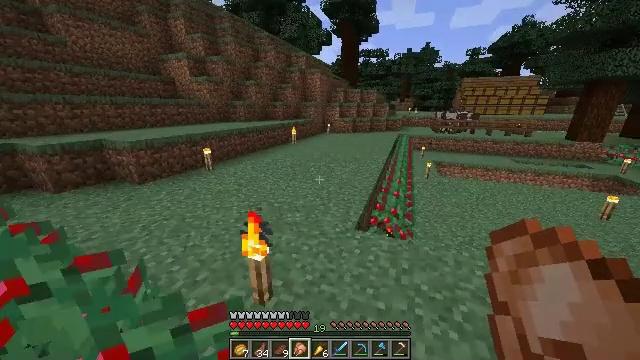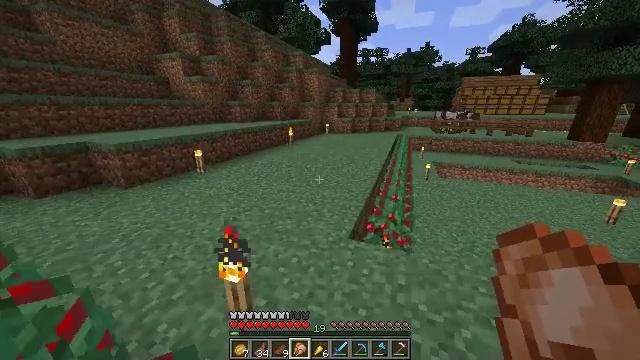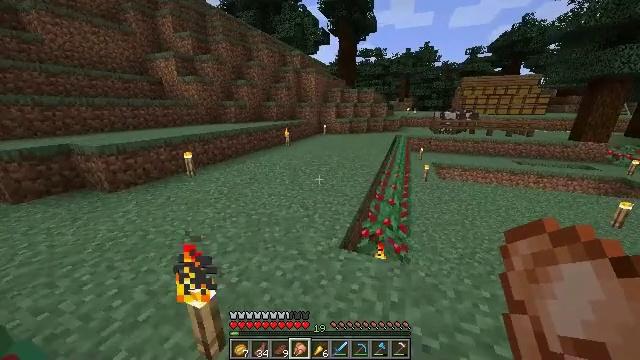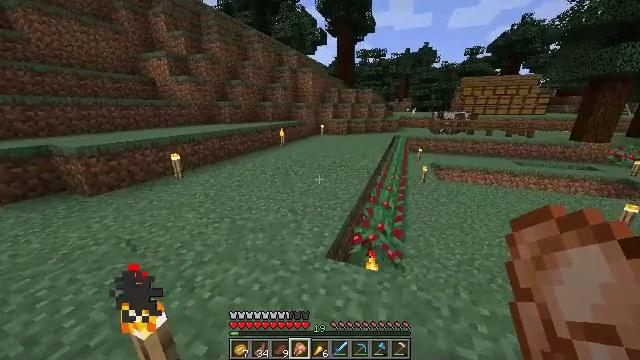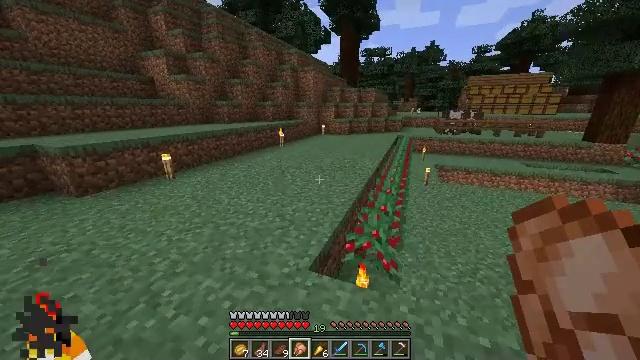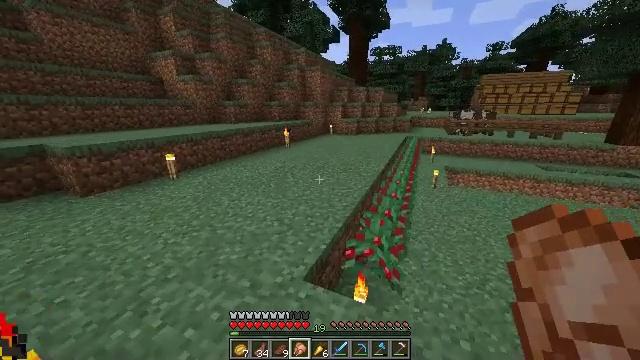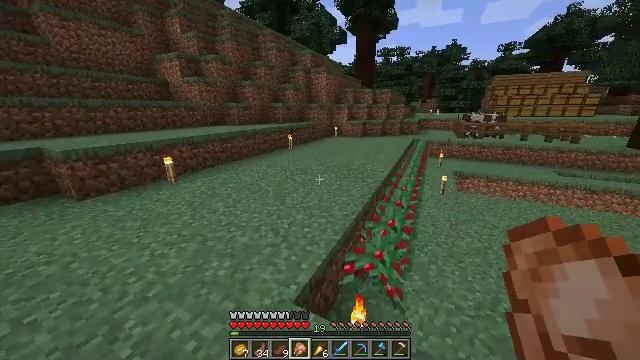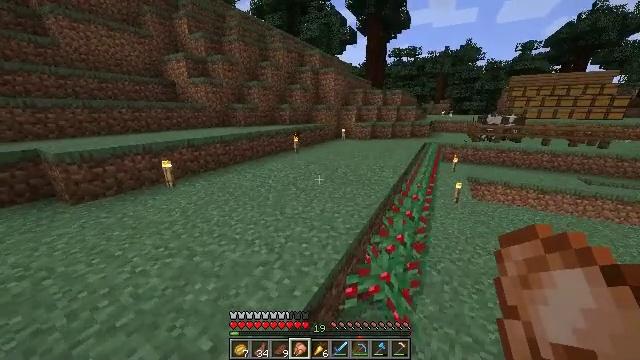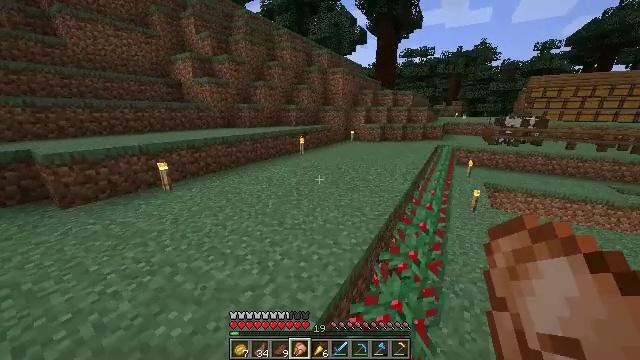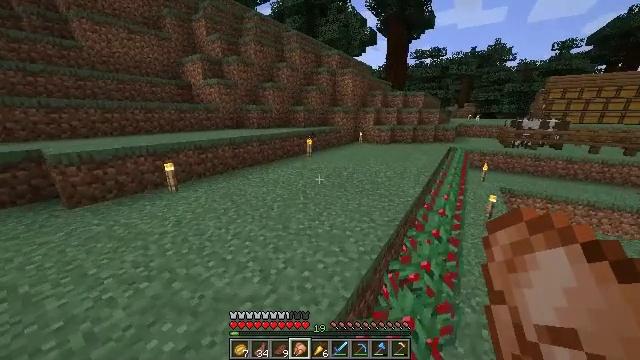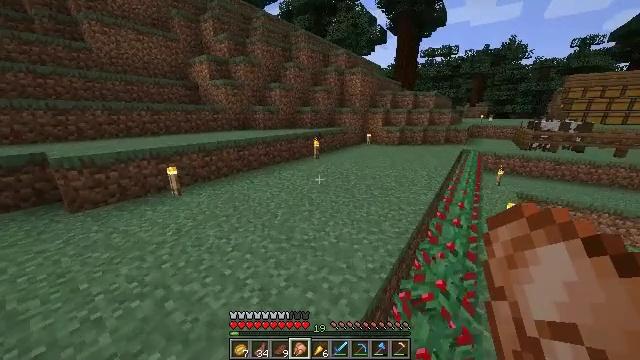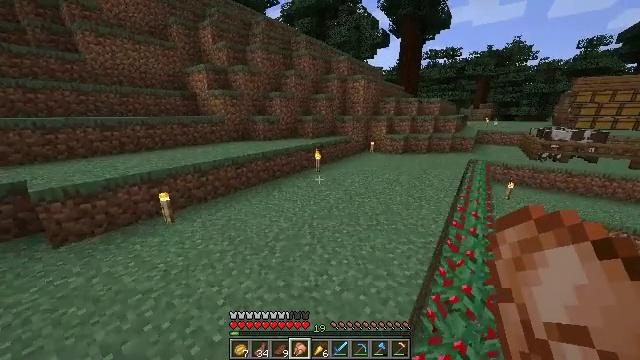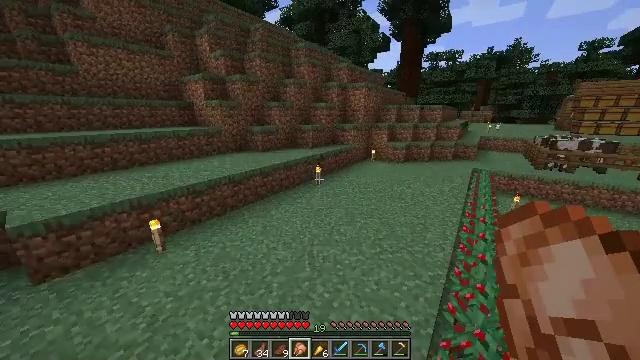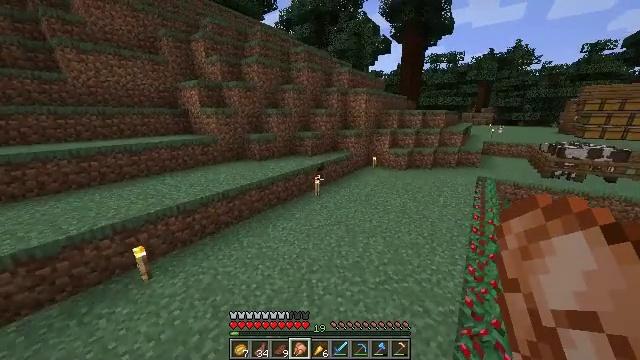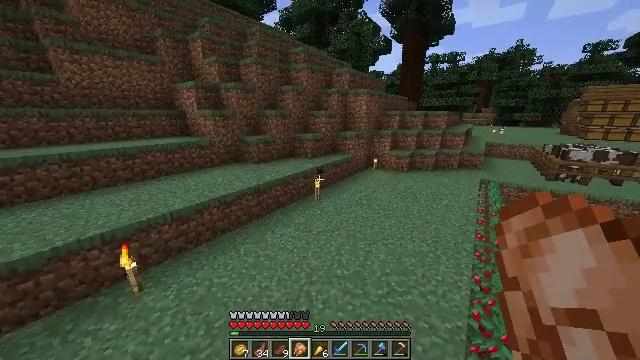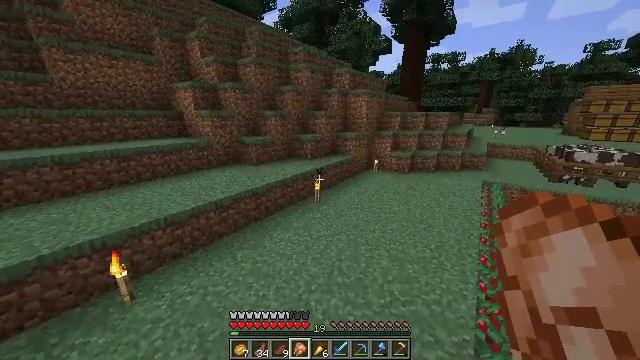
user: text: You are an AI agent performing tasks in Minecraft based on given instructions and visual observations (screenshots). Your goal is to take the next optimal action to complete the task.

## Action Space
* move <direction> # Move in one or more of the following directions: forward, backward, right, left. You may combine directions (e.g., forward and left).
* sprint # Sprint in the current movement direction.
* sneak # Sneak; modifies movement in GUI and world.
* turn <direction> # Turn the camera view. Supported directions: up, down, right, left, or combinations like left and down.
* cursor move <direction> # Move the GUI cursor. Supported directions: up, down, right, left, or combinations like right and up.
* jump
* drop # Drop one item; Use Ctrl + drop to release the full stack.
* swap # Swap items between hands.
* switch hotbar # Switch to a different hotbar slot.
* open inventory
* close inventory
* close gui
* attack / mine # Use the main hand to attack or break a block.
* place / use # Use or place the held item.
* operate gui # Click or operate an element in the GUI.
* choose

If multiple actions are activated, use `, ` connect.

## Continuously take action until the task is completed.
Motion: motion action
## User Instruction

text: Destroy the wheat to collect it.
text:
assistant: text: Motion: move forward and move right
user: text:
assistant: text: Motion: move forward and move right
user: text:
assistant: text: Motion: move forward and move right
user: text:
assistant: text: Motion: move forward and move right, turn left
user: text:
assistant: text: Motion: move forward, turn left
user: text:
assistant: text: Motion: move forward, turn left
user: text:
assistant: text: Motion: move forward, turn left
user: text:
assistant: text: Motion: move forward, turn left
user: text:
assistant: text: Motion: move forward, turn left
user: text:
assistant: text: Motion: move forward, turn left, jump
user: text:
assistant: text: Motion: move forward, jump
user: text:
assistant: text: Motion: move forward, jump
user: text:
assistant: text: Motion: move forward, jump
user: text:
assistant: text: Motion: move forward, jump
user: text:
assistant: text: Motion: move forward, jump
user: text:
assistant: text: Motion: move forward, jump
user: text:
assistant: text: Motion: move forward, turn right, jump
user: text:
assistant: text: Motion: move forward, turn right, jump
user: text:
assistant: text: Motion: move forward, turn right, jump
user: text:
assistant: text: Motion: move forward, sprint, turn right and up, jump
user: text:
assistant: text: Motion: move forward, sprint, turn right, jump
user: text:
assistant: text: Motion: move forward, sprint, turn right, jump
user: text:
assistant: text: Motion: move forward, sprint, jump
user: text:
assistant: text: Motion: move forward, sprint, jump
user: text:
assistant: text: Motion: move forward, turn right, jump
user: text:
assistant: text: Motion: move forward, turn right, jump
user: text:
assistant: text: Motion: move forward, turn right, jump
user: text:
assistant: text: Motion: move forward, jump
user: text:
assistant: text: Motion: move forward, jump
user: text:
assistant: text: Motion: move forward, jump